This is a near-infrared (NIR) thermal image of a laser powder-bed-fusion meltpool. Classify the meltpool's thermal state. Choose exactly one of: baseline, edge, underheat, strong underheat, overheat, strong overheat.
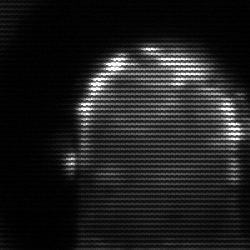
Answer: baseline